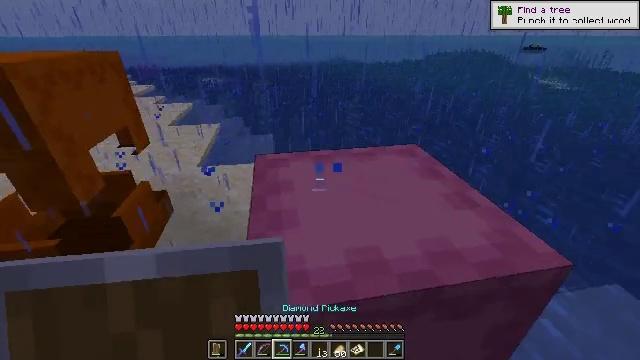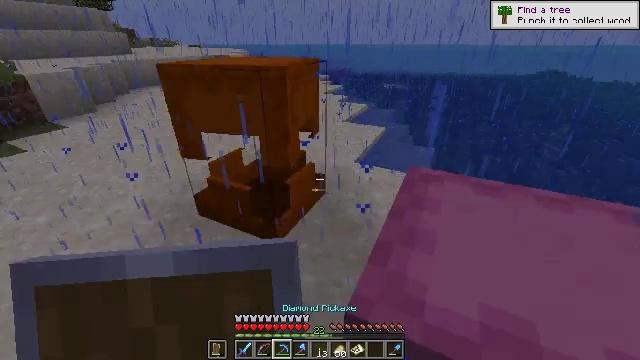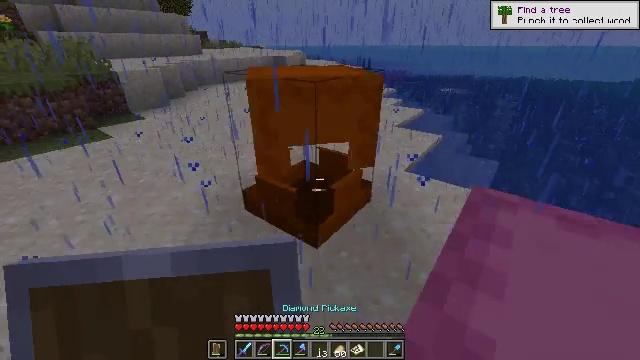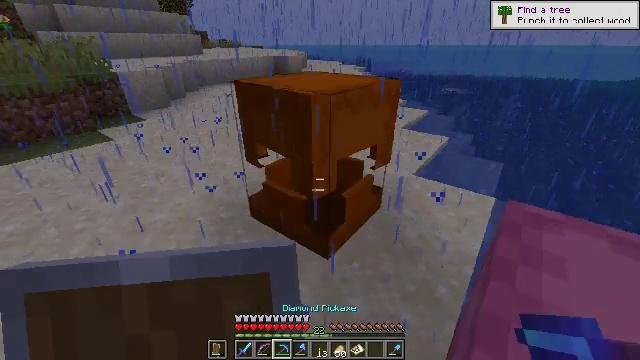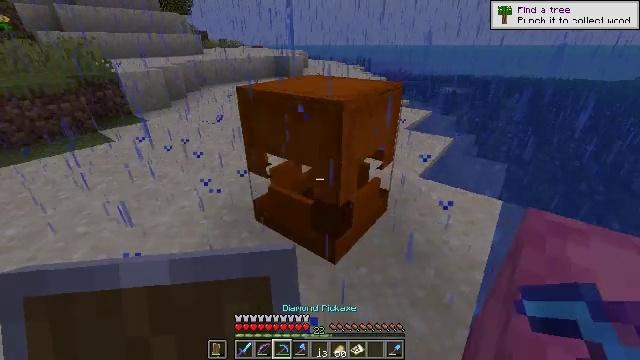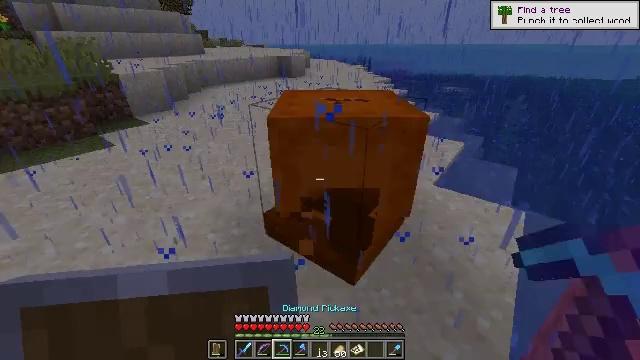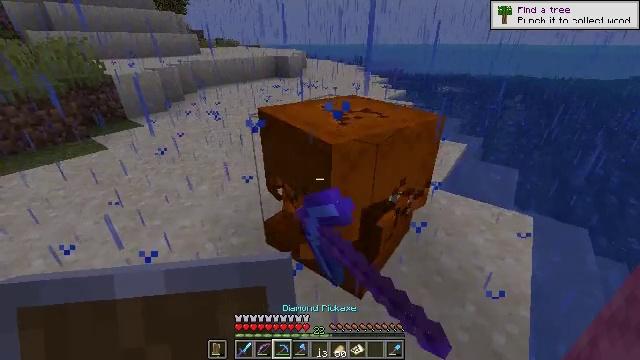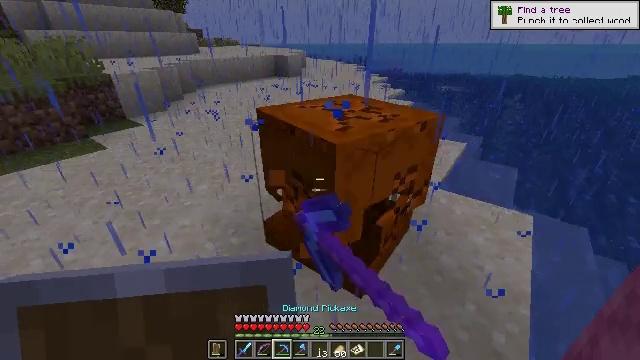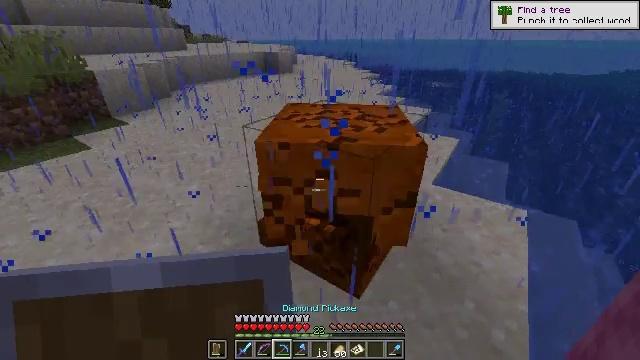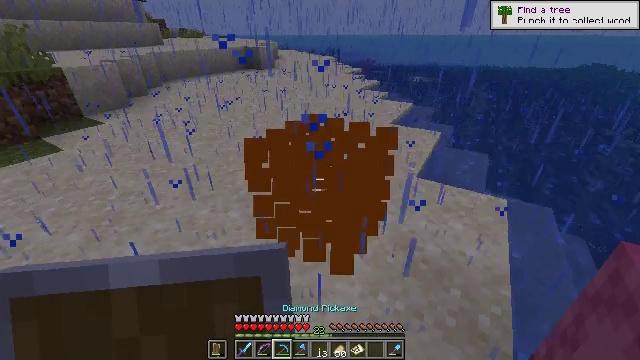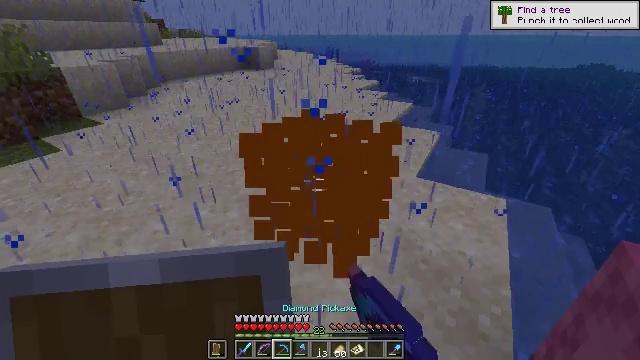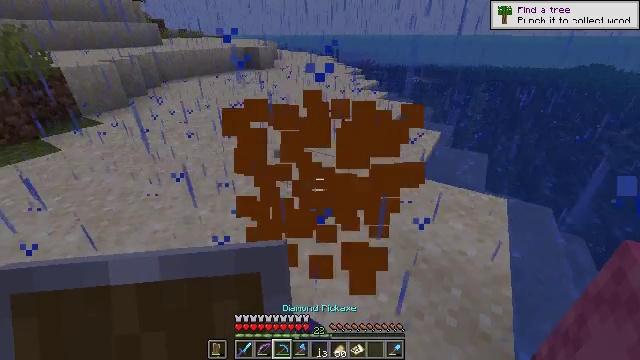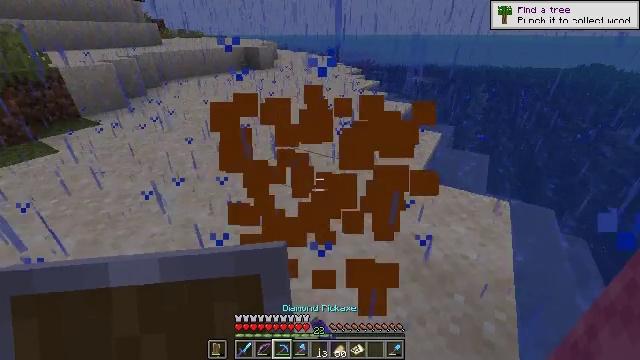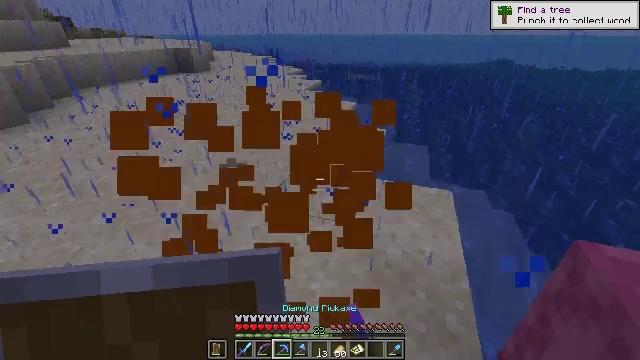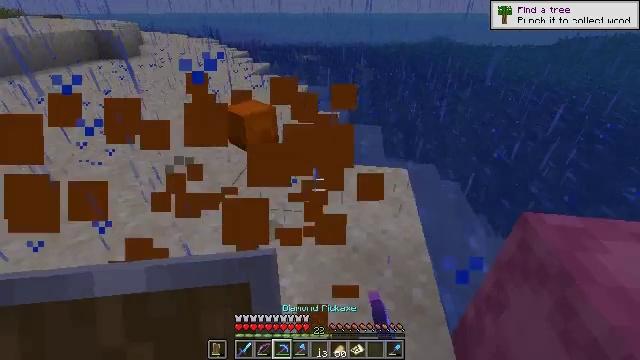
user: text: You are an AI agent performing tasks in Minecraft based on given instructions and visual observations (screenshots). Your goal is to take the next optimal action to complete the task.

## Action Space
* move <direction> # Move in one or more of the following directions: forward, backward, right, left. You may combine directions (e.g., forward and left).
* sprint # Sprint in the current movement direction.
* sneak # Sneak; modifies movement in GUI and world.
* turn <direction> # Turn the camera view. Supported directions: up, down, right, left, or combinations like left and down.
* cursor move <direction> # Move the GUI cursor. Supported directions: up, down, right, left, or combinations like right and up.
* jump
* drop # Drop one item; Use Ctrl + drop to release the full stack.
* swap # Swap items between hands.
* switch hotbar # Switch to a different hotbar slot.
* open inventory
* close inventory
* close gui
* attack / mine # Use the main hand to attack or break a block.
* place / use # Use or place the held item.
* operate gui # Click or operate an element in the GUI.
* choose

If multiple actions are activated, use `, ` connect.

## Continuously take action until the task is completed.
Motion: motion action
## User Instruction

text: Salvage the orange shulker box.
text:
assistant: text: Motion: turn left and up
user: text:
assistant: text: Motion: move forward, turn left
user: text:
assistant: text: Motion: move forward and move left
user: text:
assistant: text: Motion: move forward and move left
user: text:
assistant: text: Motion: move forward, attack / mine
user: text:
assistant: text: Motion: attack / mine
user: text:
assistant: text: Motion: attack / mine
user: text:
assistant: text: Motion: turn right, attack / mine
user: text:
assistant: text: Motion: turn right, attack / mine
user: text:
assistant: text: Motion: attack / mine
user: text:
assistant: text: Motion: attack / mine
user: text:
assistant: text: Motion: move forward, attack / mine
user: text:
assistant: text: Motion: move forward, turn right
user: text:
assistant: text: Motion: move forward and move left, turn right and down
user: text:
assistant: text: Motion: no_op